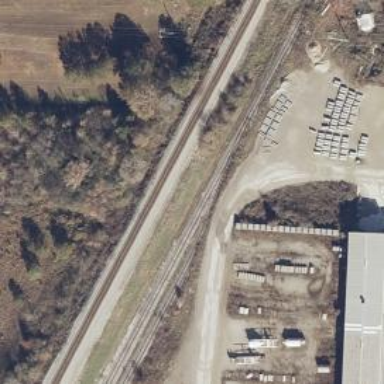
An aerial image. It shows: Rail spur service.